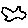
Label: cloud